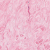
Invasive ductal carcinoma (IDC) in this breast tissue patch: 0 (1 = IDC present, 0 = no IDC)